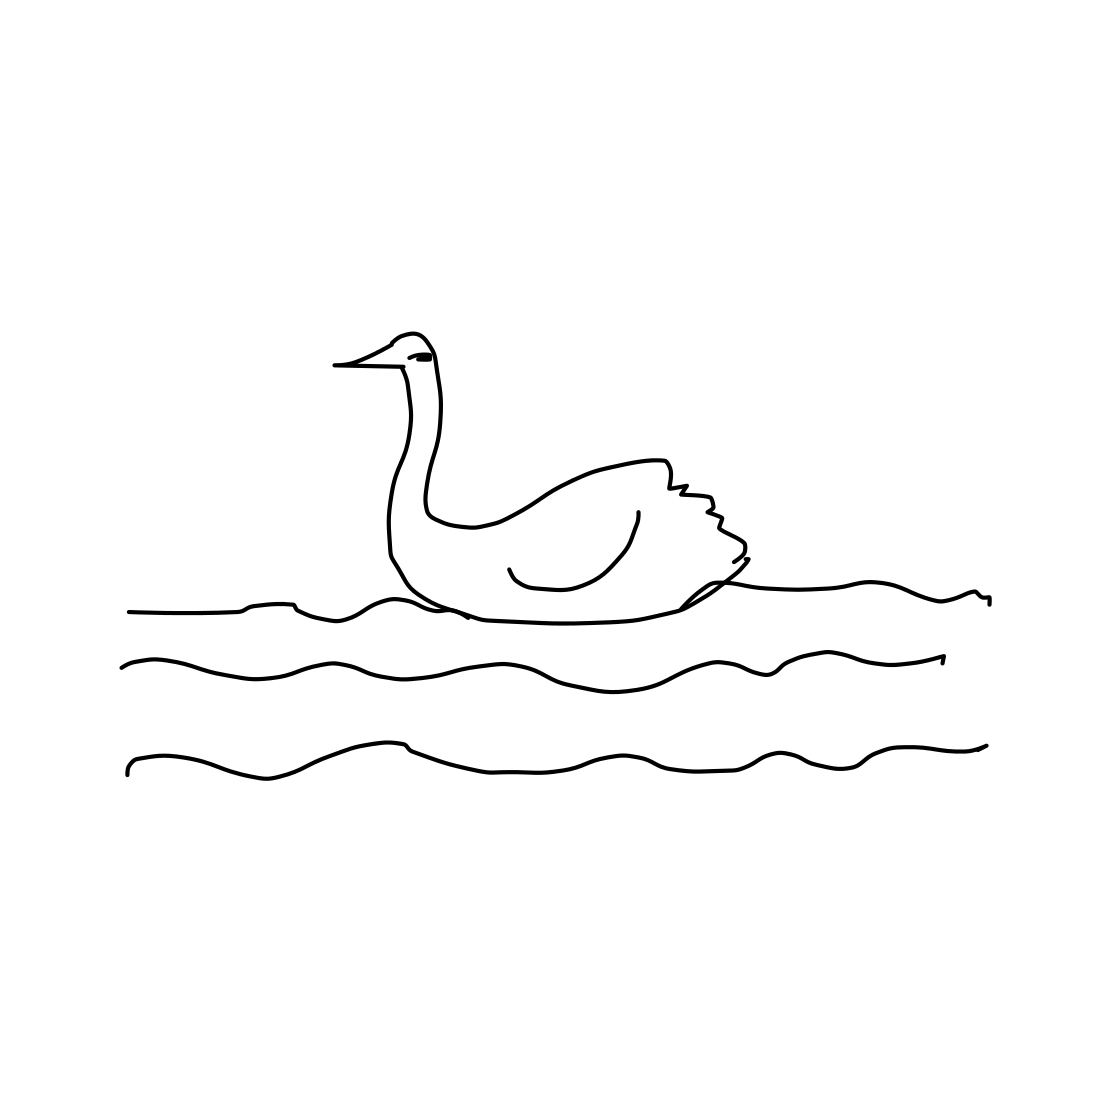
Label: swan